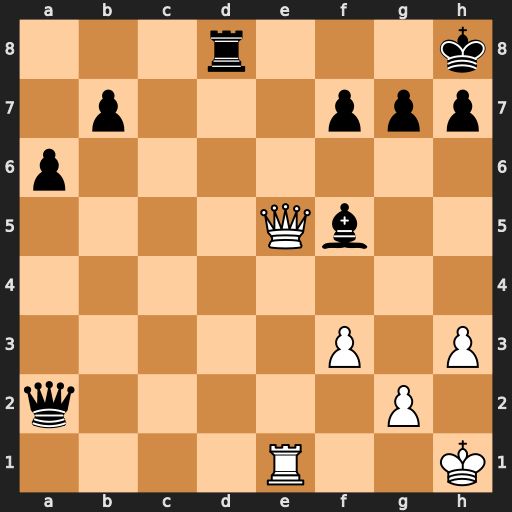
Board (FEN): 3r3k/1p3ppp/p7/4Qb2/8/5P1P/q5P1/4R2K
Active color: w
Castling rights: -
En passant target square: -
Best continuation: Qe8+ Rxe8 Rxe8#